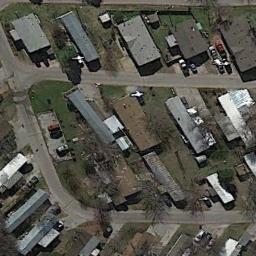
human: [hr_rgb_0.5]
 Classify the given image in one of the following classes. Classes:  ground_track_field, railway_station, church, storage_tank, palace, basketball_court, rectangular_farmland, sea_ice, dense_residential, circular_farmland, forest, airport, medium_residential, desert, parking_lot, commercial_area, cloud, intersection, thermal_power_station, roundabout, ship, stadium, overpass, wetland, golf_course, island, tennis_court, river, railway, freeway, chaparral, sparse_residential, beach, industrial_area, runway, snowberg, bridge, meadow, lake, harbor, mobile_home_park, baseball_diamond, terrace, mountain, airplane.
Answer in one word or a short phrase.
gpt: mobile_home_park